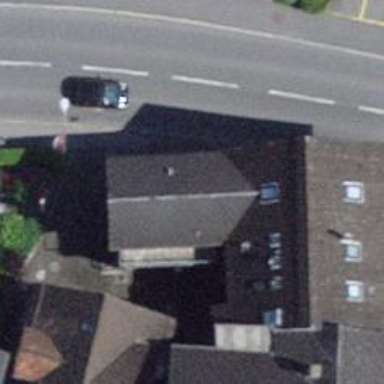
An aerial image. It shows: Restaurant.